Field crop: maize
Growth stage: 2
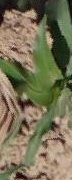
Species: maize